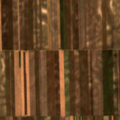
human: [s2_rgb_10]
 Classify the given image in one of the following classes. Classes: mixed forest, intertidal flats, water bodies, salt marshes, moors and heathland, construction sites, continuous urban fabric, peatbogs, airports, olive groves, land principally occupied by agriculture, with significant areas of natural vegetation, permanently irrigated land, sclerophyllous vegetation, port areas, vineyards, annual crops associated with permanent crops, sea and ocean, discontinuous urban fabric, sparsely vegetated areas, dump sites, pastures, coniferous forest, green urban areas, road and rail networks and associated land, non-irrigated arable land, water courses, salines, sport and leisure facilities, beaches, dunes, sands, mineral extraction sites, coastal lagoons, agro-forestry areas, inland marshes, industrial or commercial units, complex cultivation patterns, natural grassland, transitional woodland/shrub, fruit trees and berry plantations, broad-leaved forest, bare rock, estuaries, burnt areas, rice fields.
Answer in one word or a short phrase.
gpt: non-irrigated arable land